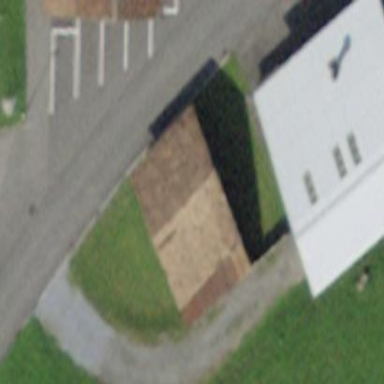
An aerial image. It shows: Rural barn.